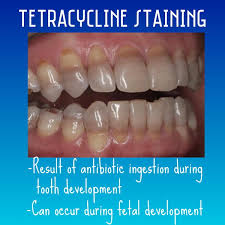
Condition: Tooth Discoloration